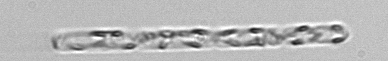
Label: Dactyliosolen_fragilissimus